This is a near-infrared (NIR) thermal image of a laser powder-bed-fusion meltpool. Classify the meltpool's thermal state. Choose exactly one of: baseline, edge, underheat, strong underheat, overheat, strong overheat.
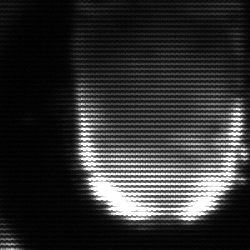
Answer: baseline